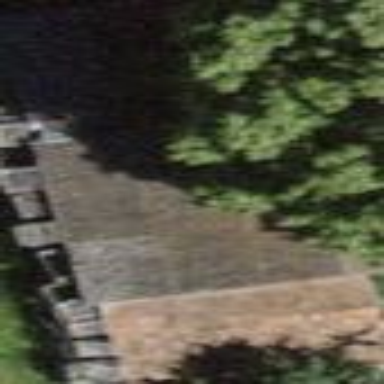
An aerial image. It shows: Rural barn.